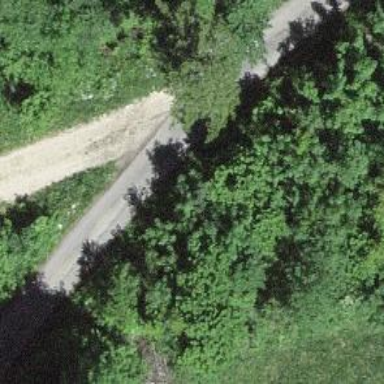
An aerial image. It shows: Well-maintained track road with grade 1 tracktype.